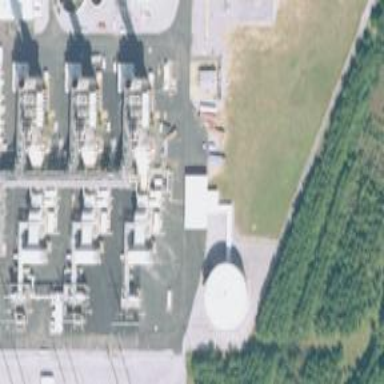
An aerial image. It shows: Gas turbine generator is in use.